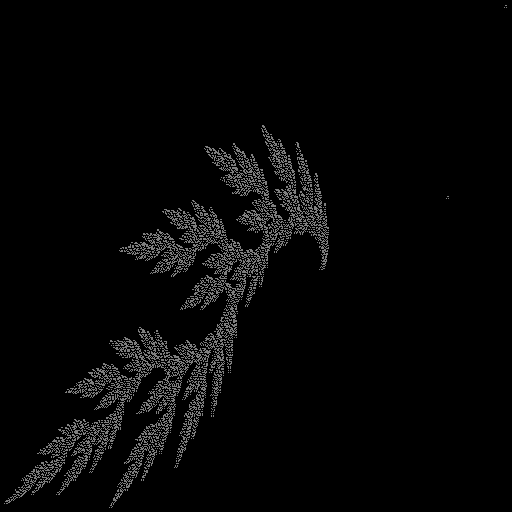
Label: cedarleaf